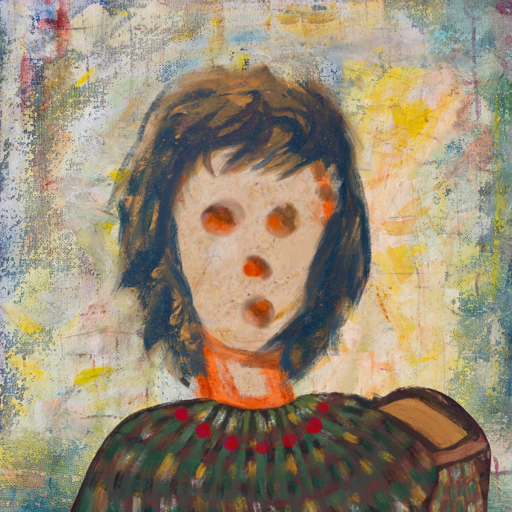
Background: Irani, Head And Neck Front: Rupkatha, Face Front: Rupkatha, Bust: After_Raid, Hair Front: InTheSun, Head Accessory: Blank, Second Necklace: Blank, Necklace: Irani_3, Baby: Blank